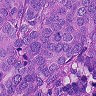
Metastatic tissue present: yes